Question: I've seen an application used to help the blind, it's called JAWS (it acts as a screen reader) it detects string and reads it in a lot of applications like MS Office applications, notepad, internet explorer.....etc. Is it possible to detect text selection in another application ?? how?i think accessibility is used but i don't know how to to it! i can replace selection detection with hotekey press.
_ i tried to find a solution as the following
1. get the top and activated window or from mouse location.
2. get its child from mouse location.
3. get the selected text or set it.
In ms word i used spy++ to detect the control that contains the text i get "Microsoft Word Document"

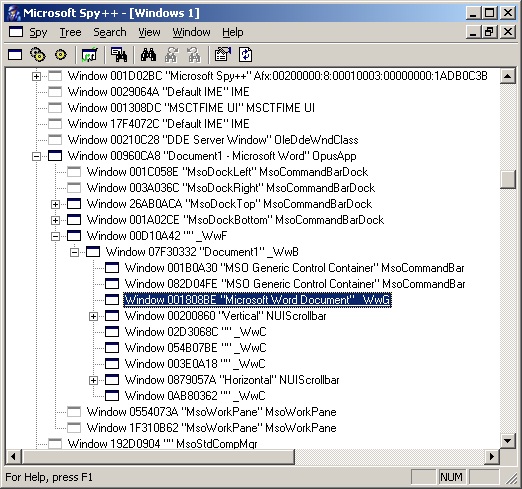
Answer: There's no easy way to do this, because there's no single consistent way to get at text (selected or otherwise) from an arbitrary applications. Apps such as JAWS usually have a whole battery of techniques they use, depending on the app or control:
- For EDIT and RichEdit controls, the various <URL>, a complex technique that involves intercepting all graphical output calls, and maintaining an in-memory database of what was drawn where, so they can look up the text that should be at any point on the screen.
Since none of these covers everything in its own right, screenreaders typically try all of them as appropriate for the current app: you can almost think of a screenreader as being a library of special-case code to extract information from various apps.